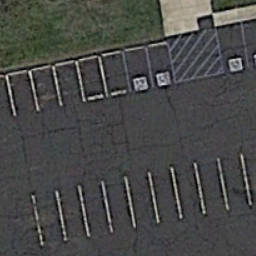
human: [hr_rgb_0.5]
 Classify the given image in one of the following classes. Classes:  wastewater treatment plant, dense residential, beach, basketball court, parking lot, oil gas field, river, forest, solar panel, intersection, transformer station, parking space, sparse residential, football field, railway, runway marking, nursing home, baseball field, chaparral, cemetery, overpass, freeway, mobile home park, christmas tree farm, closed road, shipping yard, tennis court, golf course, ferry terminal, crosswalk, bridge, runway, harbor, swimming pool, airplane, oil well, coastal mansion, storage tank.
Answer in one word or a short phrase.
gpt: parking space